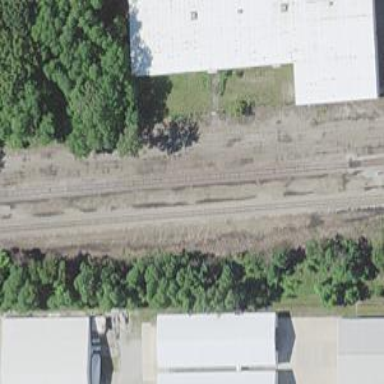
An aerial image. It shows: Abandoned railway.